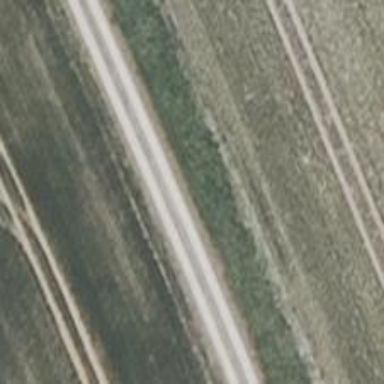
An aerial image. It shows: High-quality track road with concrete lane surface.